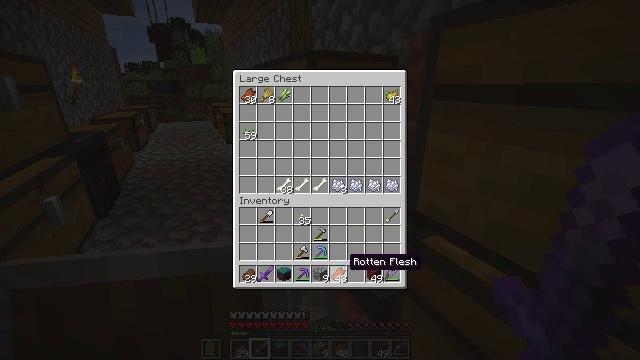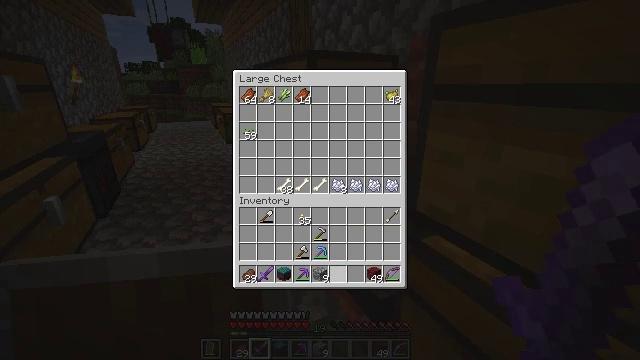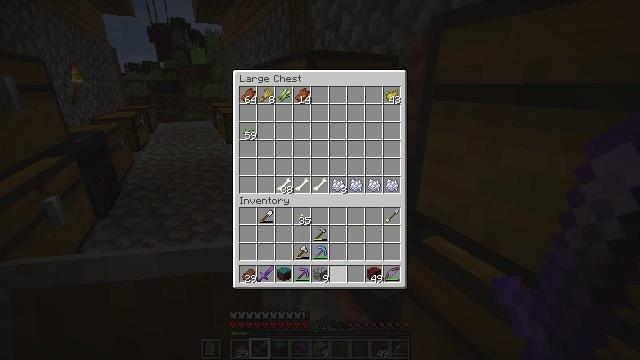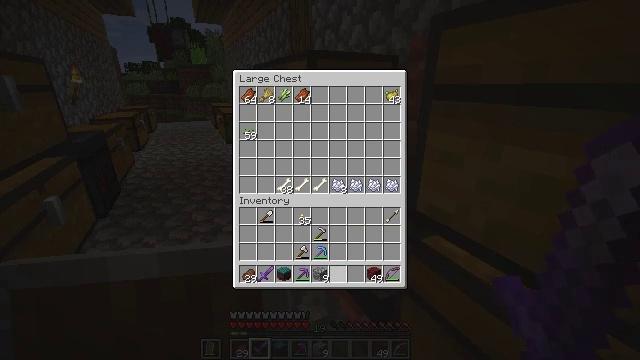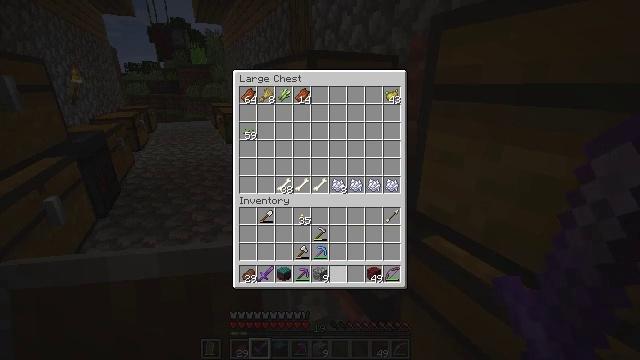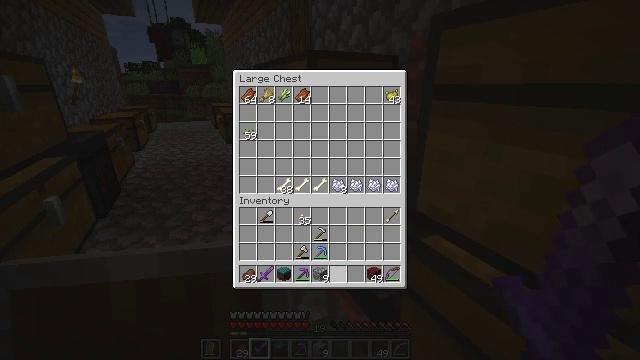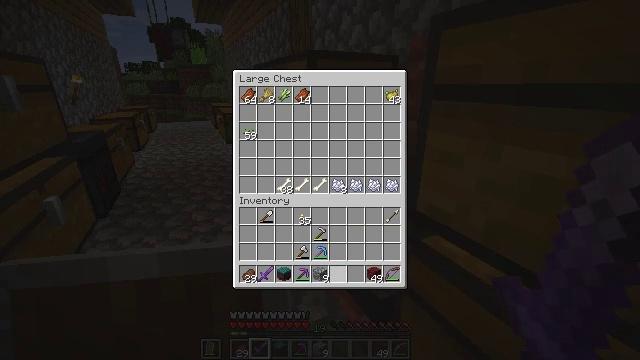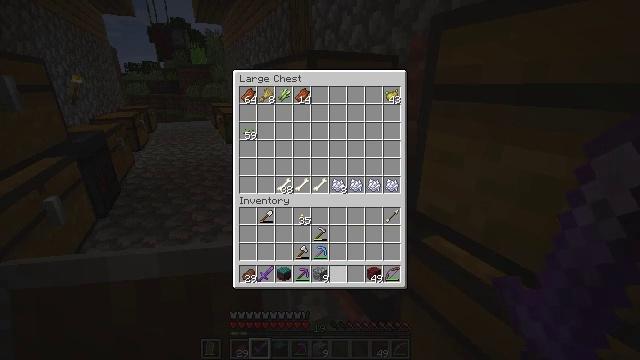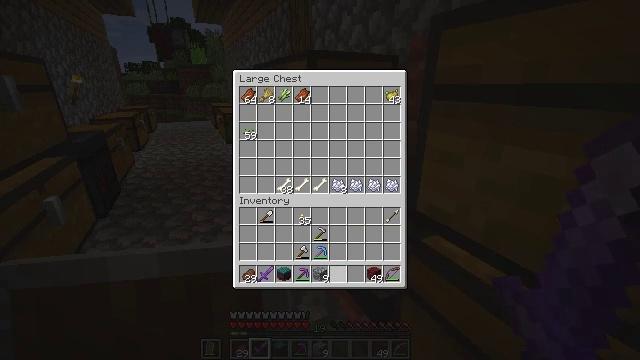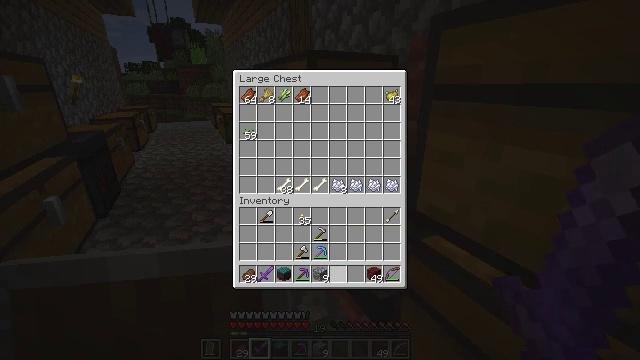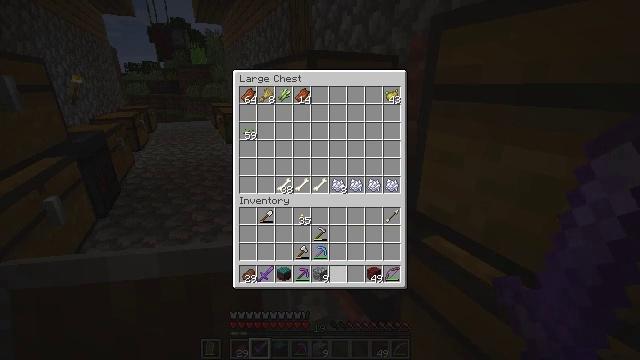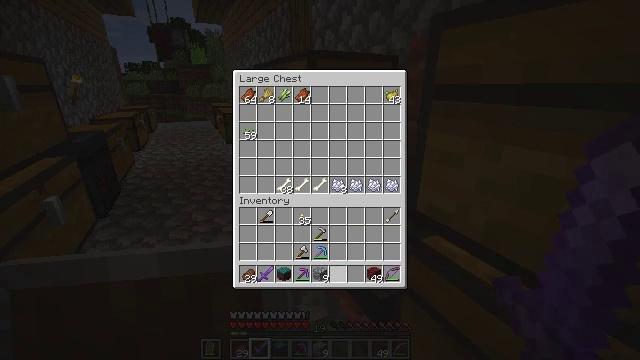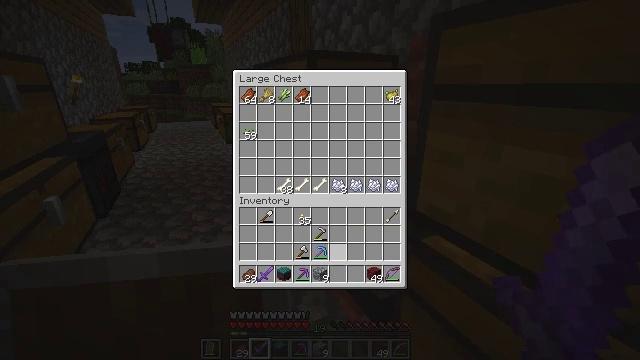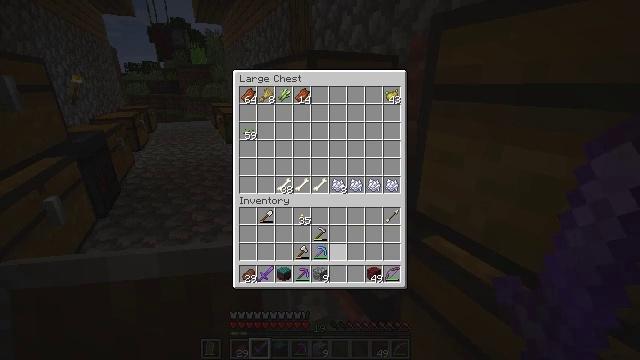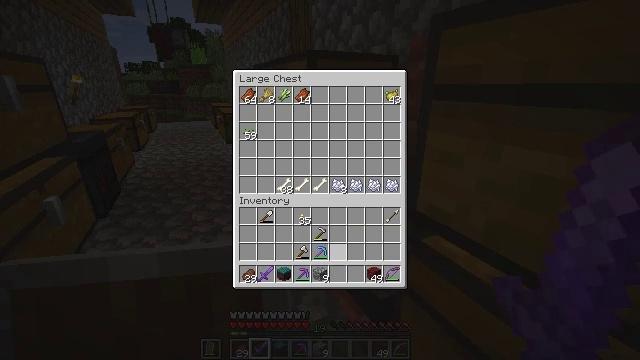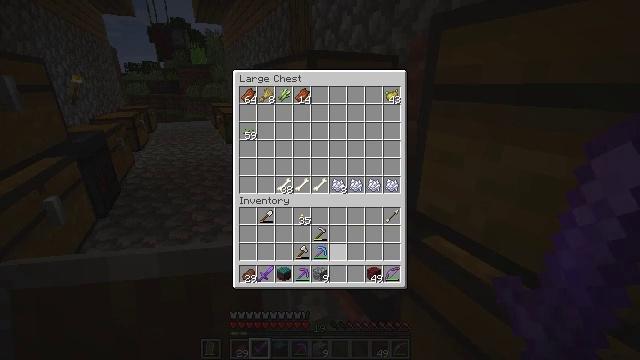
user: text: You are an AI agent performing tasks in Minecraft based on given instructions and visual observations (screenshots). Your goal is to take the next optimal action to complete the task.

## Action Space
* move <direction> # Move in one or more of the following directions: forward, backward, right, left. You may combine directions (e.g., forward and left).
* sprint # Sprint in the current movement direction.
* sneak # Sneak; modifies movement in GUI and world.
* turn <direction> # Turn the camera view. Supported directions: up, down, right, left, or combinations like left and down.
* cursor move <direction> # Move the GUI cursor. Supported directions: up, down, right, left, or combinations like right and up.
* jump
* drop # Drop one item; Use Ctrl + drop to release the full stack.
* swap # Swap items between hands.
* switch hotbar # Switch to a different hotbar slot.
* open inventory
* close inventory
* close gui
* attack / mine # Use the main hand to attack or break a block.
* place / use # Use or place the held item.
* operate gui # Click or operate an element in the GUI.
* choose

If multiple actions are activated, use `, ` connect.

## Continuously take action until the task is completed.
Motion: motion action
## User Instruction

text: Harvest tall grass for seeds.
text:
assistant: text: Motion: sneak, use / place
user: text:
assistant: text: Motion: sneak, use / place
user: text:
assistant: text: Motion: sneak, use / place
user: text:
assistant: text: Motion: sneak
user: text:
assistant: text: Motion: sneak
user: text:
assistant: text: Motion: sneak
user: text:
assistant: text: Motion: no_op
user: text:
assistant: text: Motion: no_op
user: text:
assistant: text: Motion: no_op
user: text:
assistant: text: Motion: no_op
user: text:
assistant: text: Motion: no_op
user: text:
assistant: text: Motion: no_op
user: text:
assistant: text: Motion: no_op
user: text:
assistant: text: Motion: no_op
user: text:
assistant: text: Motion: no_op
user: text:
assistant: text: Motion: no_op
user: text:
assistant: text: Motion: no_op
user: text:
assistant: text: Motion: no_op
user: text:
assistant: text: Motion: no_op
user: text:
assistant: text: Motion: no_op
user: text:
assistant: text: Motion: no_op
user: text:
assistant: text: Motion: no_op
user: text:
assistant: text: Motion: no_op
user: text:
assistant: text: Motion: no_op
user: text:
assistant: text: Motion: no_op
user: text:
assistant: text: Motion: no_op
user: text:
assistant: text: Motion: no_op
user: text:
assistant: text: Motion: no_op
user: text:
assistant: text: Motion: no_op
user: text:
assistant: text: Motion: no_op